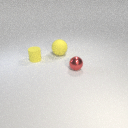
small yellow rubber cylinder to the left of large yellow rubber sphere